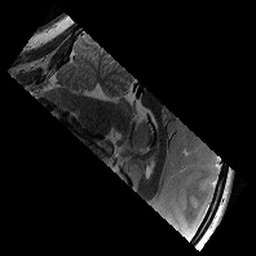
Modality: T2w
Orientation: sagittal
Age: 9
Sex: female
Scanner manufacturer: siemens
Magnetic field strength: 3 T
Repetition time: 9.23 s
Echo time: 0.067 s